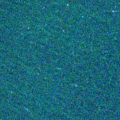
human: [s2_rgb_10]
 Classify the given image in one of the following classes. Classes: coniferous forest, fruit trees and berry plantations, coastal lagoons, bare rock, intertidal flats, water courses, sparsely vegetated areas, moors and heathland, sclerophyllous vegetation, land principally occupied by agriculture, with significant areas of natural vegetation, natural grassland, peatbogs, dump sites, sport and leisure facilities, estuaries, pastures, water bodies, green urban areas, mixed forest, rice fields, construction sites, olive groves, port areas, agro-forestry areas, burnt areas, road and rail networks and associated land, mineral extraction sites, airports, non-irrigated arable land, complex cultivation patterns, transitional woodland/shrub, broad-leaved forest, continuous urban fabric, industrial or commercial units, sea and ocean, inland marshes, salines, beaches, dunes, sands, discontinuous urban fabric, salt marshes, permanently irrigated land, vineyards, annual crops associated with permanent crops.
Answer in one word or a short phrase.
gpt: sea and ocean